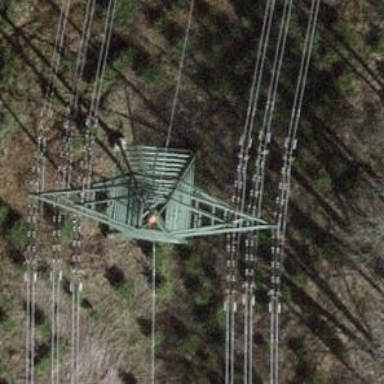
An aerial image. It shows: Power tower.